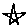
Label: star